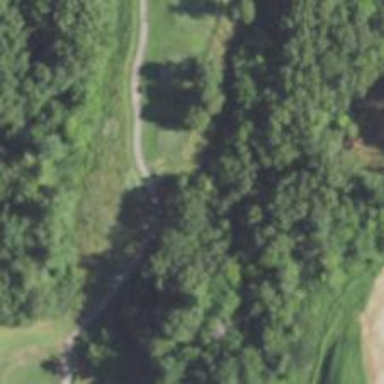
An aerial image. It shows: Service road used as golf cart path.